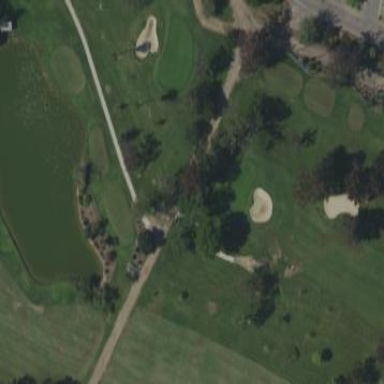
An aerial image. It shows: Golf fairway in the image.